Question: Hello I have been looking at graph libraries that will allow me to create interactive graphs on PyQt QgraphicsScene,(kind of like facebook/LinkedIn social graphs) while I have not found many python libraries that work well with Qt/PyQt(fast, with numerous layout algorithms)
At first I thought I would use Boost Graph Library(BGL), see SO question titled
I have now done some experiments with NetworkX, using NetworkX i can make a graph with a suitable layout(spring_layout is my current favourite). See code below
'''
def draw_nx_graph(self):
graph = [(20, 21),(21, 22),(22, 23), (23, 24),(24, 25), (25, 20),(2, 3),(3, 4),(12, 13)]
# extract nodes from graph
nodes = set([n1 for n1, n2 in graph] + [n2 for n1, n2 in graph])
# create networkx graph
G=networkx.Graph()# nx.Graph()
# add nodes
for node in nodes:
G.add_node(node)
# add edges
for edge in graph:
G.add_edge(edge[0], edge[1])
# draw graph
#pos = networkx.spectral_layout(G)
pos = networkx.layout.fruchterman_reingold_layout(G)
networkx.draw(G, pos)
for n in G.nodes():
print type(n)
# show graph
plt.show()
'''
Now the pos object gives a dictionary of positions keyed by node, the image below

shows the positions of each of the nodes.
I would like to know how best to transform these positions(ndarrays) to QPointF so that I can place the nodes on a QGraphicsScene.
Each position being so close together has made me a little worried that if I just create QPointF with exactly the same values as the shown in the pos dictionary all the nodes will be clumped together,Is there a way to map these positions to a QGraphicsScene so nodes are laid out as per the alogrithm and also nicely spaced out over the area of the QGraphicsScene?
Many Thanks
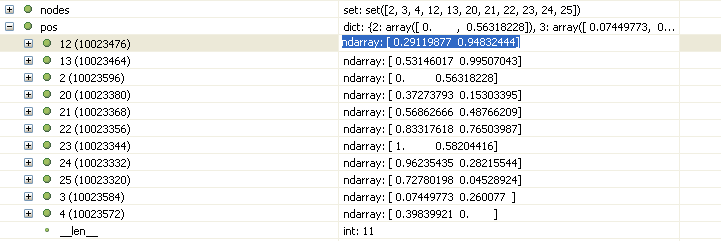
Answer: Nodes are spaced inside [0, 1] x [0, 1] by default. You can change this coordinate range using the scale keyword argument to fruchterman_reingold_layout, or you can simply scale + offset the coordinates to a given bounding box in your graphics scene.